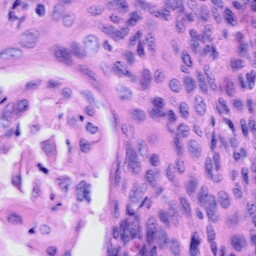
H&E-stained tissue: Cervix